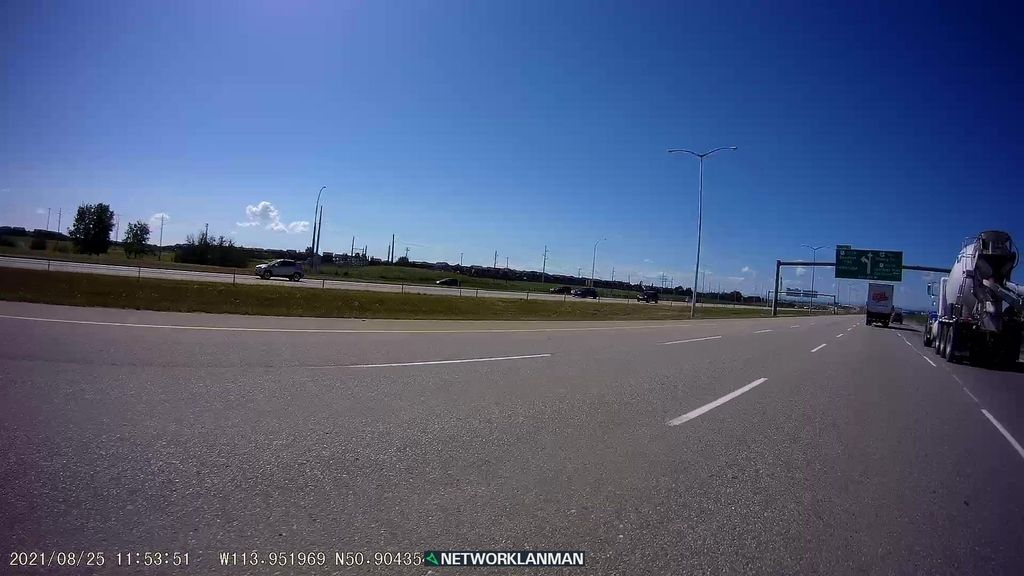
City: calgary